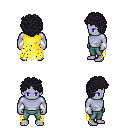
a pixel art fantasy rpg character, male body template, dark elf, purple skin, yellow tattered cape, teal pants, raven curly afro hairstyle, white cloth bracers, four views (front, back, left, right), 2x2 character sprite sheet, small pixel art, hard edges, no anti-aliasing